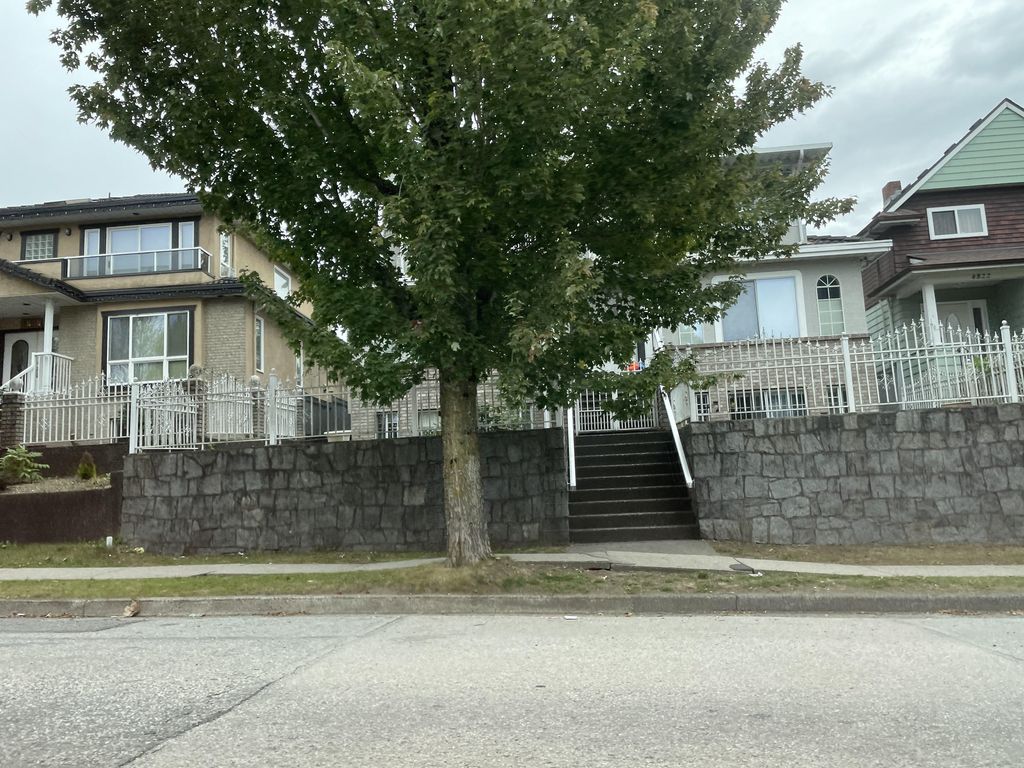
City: vancouver